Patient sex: F
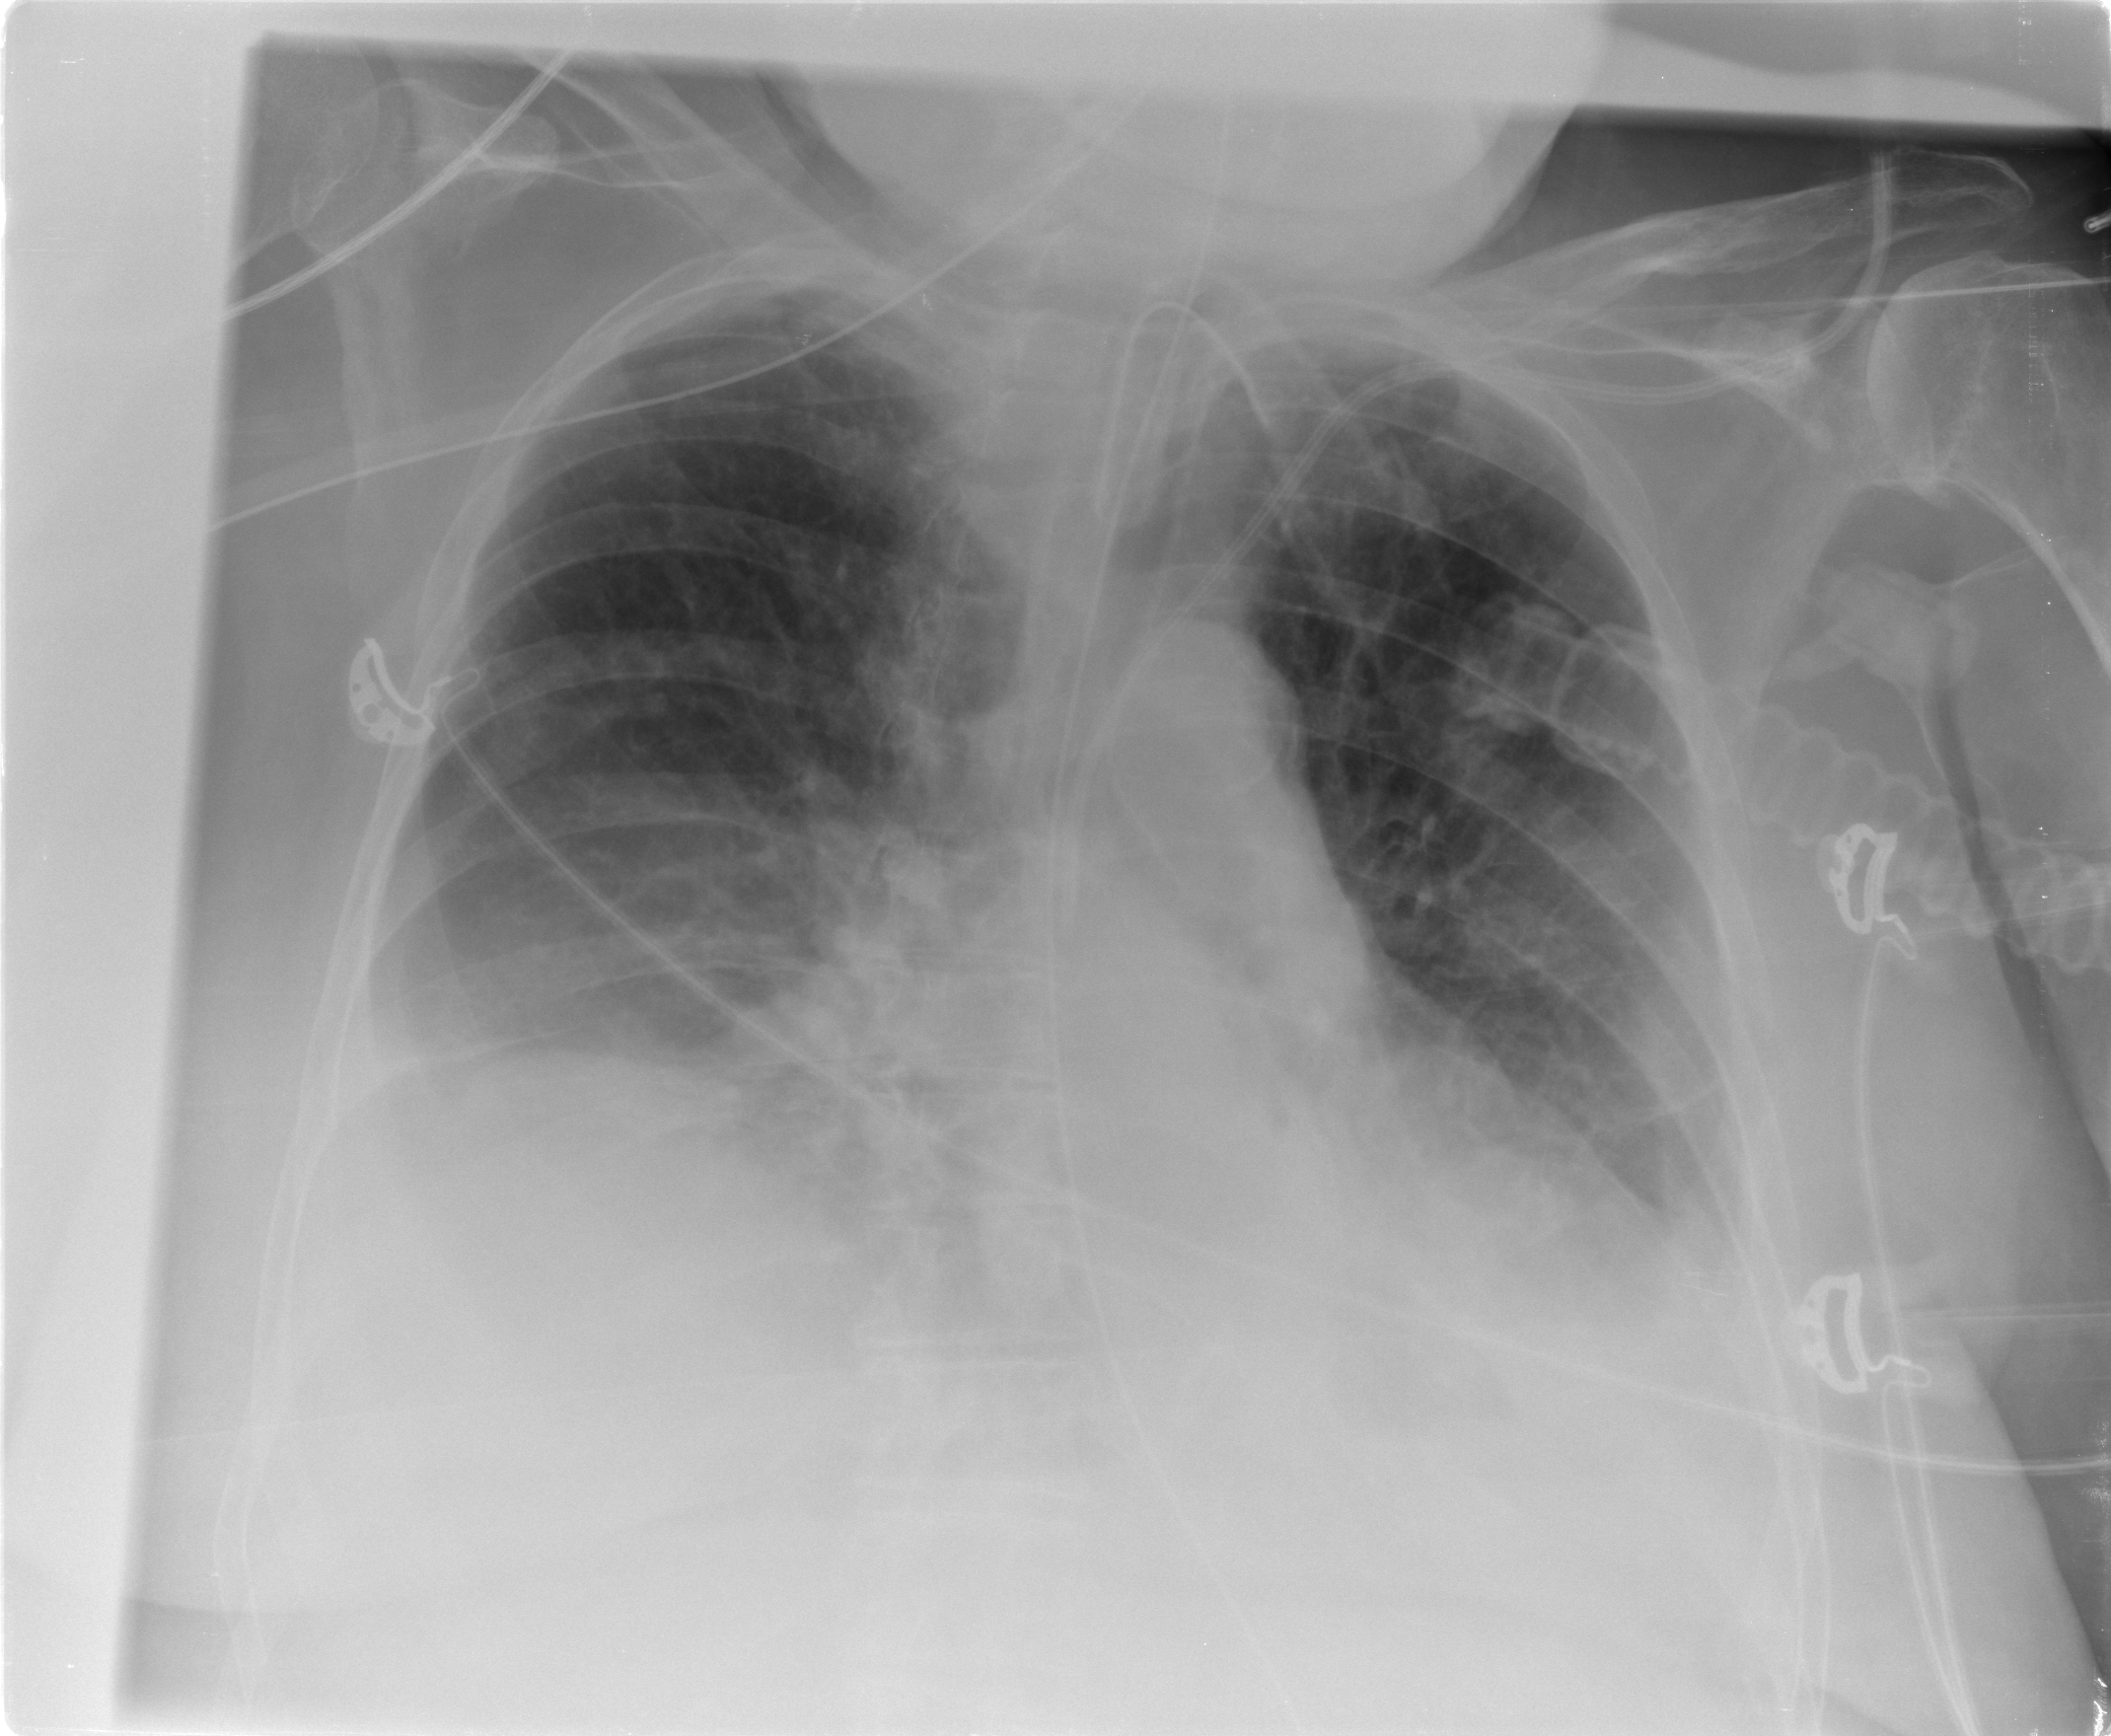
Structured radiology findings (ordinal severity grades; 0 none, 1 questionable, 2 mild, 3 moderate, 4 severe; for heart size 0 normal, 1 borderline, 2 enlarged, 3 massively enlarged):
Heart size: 0
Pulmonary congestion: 2
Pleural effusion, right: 2
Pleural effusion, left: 2
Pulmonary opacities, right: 1
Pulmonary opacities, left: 0
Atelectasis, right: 2
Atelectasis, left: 2